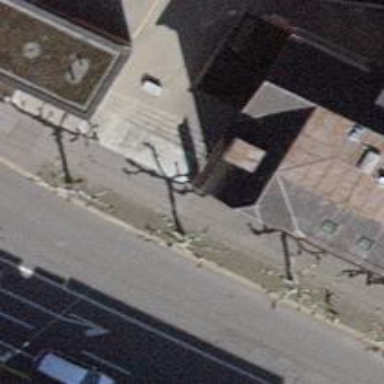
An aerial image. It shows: Avenue lined with trees.